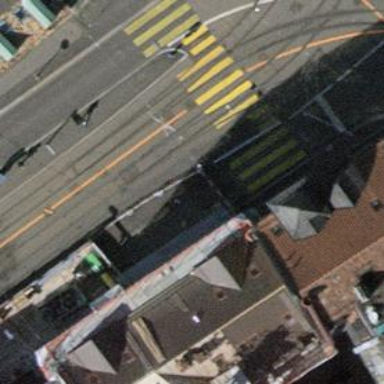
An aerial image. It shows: Tram stop for public transport.